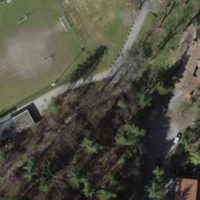
EUNIS habitat code: 53
Species observed at this site:
Sylvia atricapilla